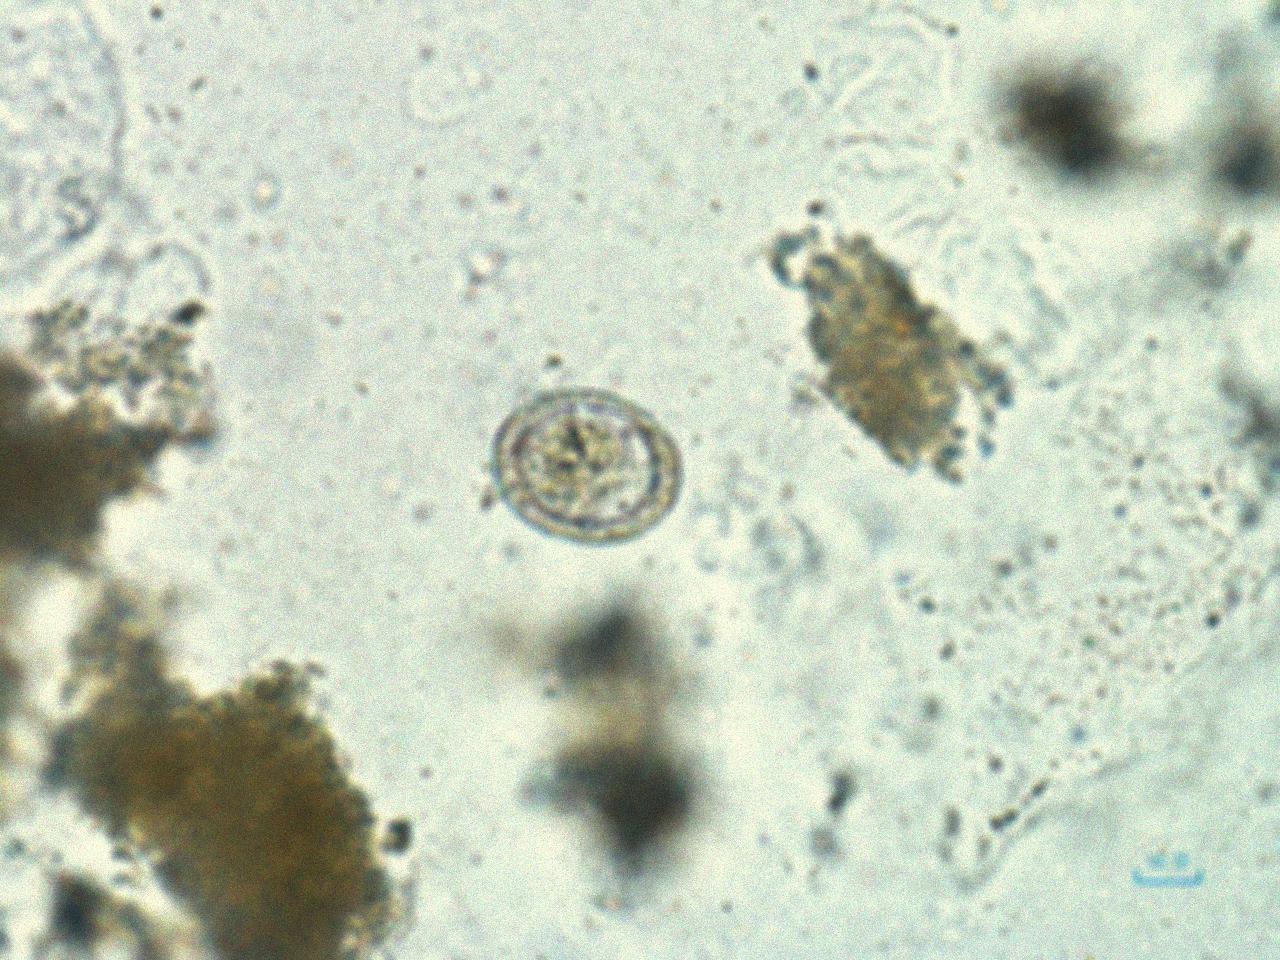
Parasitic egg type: Hymenolepis nana